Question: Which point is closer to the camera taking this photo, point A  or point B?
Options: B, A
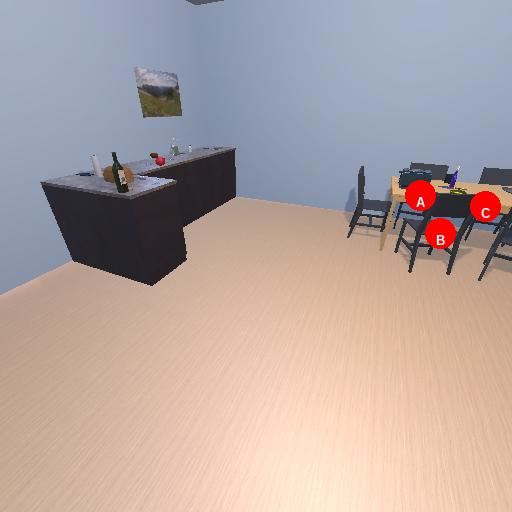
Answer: B